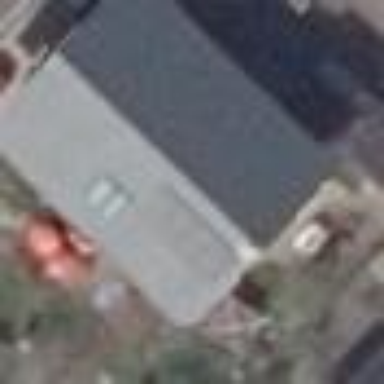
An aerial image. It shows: Detached building with gabled roof.